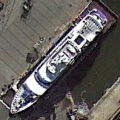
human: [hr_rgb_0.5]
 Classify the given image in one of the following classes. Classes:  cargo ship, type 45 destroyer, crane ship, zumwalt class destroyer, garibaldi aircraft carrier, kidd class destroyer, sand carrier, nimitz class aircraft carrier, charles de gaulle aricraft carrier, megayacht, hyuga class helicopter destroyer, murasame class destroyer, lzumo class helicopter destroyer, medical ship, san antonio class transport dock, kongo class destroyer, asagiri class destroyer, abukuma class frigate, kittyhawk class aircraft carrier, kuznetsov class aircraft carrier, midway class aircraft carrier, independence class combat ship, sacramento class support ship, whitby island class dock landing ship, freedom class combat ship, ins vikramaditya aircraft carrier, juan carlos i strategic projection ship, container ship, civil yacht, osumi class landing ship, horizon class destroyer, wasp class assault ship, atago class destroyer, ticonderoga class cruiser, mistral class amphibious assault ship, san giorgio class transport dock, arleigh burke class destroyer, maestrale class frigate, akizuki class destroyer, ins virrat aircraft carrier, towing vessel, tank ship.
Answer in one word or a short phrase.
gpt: Megayacht